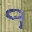
Label: 9